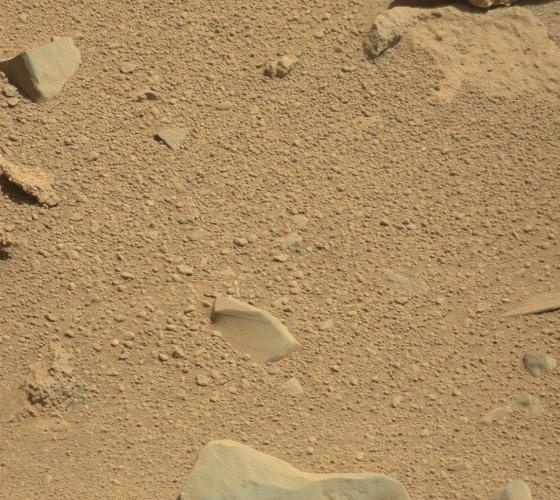
Terrain classes present: Bedrock, Gravel / Sand / Soil, Rock, Shadow